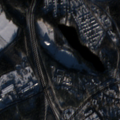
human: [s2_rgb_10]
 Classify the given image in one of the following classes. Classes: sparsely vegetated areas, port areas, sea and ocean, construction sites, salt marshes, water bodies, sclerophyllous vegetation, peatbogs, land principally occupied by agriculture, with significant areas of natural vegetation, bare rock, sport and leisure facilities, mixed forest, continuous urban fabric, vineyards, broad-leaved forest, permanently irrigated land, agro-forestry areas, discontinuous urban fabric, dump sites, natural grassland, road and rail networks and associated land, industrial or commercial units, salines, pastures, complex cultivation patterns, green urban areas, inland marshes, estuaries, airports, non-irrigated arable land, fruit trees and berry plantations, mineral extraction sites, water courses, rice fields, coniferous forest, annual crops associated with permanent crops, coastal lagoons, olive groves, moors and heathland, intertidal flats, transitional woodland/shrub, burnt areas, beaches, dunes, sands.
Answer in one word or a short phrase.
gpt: discontinuous urban fabric, industrial or commercial units, green urban areas, non-irrigated arable land, coniferous forest, mixed forest